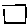
Label: square